Question: I am using Windows Authentication to secure ASP.NET MVC5 application.
Everything works ok, I'm prompted to enter credentials via browser popup, and content it served properly.
However I do notice constantly that some requests are being sent 2 times, or more, with receiving 401 (Unauthorized) code, but shortly after requests are issued again and 200 (OK) is returned.
I assume that is part of negotiation with WWW-Authenticate and Authorize requests headers, but what is unclear to me is why this has to happen all the time even though credentials were supplied at the very start?
Is this normal behavior?
If not, how can it be fixed?
If yes, is it a big performance hit?
Attached is the combined screenshot of Fiddler and Firefox developer console.

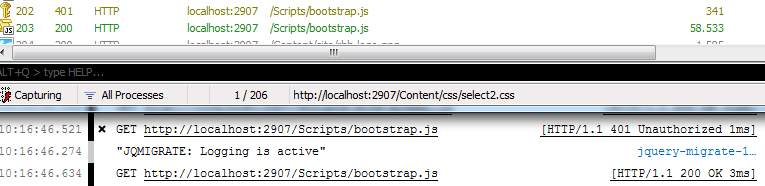
Answer: What you are experiencing is the normal behavior. Here is a (very) short description of how the authentication works:
1. Request is sent to server (without credentials) => not authenticated (your first request)
2. Server responds with 401 (Access denied)
3. Browser gets error and sends credentials back => authenticated (your second request)
After the 3rd step, if the server has not received the requested credentials, it sends another 401 response and the browser displays the 401 error page. A more complete description can be found <URL>.